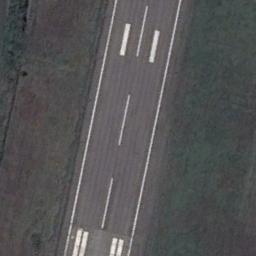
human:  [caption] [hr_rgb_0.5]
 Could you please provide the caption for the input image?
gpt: The runway goes through the lawn and several touchdown zone markings are on the runway .

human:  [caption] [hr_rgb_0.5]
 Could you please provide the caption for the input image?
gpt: The grass is around the runway .

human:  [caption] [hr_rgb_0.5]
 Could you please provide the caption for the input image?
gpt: The runway is on the grass next to the trees .

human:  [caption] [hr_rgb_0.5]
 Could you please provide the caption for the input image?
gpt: There is a green lawn next to the runway, With white dashes of varying thickness on the runway .

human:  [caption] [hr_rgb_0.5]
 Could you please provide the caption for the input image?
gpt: There are green meadows beside the runway .